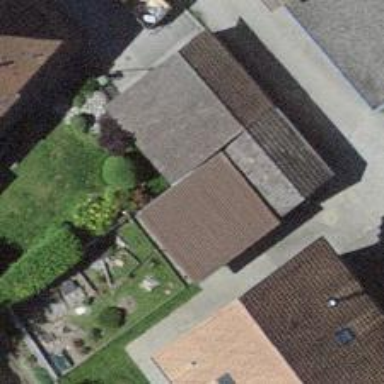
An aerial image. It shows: Garage building.